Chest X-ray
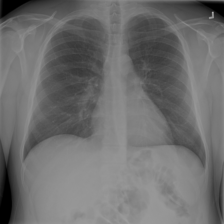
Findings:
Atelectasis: negative
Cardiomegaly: negative
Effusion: negative
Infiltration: negative
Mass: negative
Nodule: negative
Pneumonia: negative
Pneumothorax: negative
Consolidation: negative
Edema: negative
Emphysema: negative
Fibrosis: negative
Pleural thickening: negative
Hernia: negative